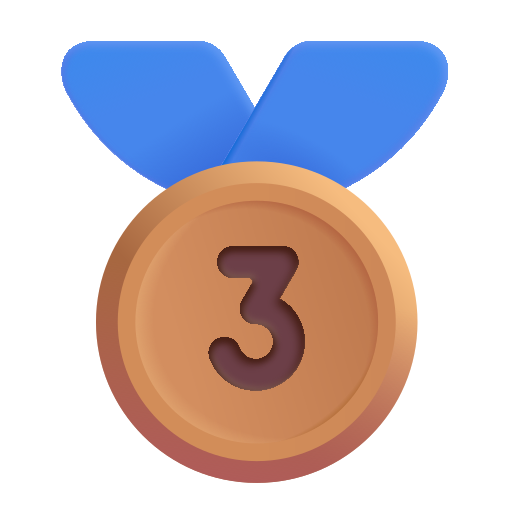
3rd place medal color